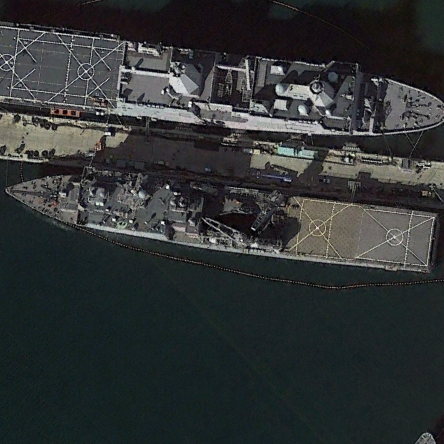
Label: combat